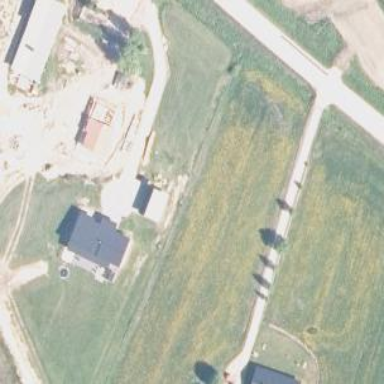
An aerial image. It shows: Farmyard area.